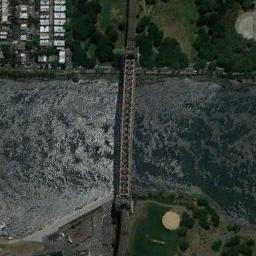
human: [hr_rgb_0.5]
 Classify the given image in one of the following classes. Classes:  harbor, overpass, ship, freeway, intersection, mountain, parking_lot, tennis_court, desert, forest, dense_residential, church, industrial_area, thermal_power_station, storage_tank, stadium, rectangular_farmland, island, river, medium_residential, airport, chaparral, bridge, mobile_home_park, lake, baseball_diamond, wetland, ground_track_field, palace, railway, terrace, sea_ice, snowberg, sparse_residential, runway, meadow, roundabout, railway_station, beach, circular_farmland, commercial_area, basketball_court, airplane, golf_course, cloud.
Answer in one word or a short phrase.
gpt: bridge